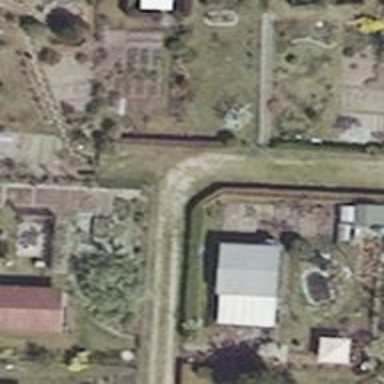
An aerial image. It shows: Road that serves allotments.